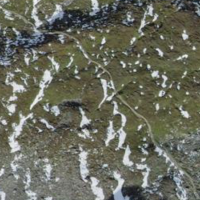
EUNIS habitat code: 26
Species observed at this site:
Gentiana bavarica